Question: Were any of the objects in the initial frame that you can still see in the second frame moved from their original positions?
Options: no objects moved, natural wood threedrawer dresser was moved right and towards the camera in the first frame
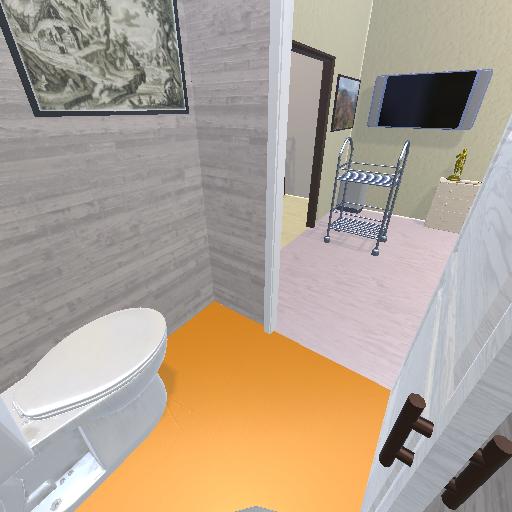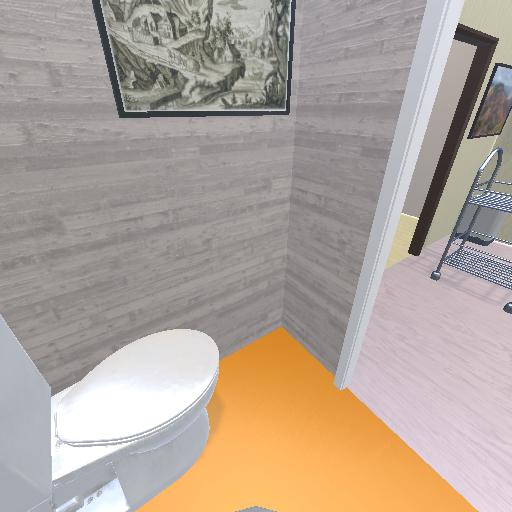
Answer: no objects moved